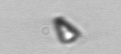
Label: Pyramimonas